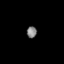
Tissue: lung
Cell type: T cells
Senescence score: 0.5441
Nuclear area (px): 113
Mean DAPI intensity: 127.549